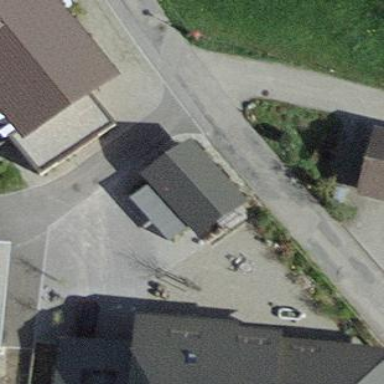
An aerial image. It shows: Rural barn.